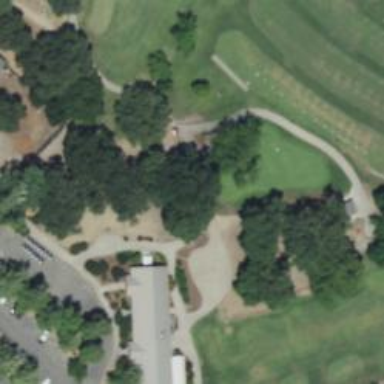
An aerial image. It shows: Path used for both walking and golf.